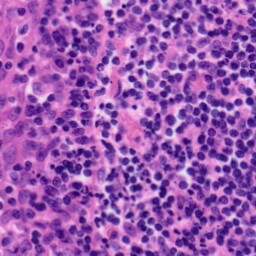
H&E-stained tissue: Tonsil